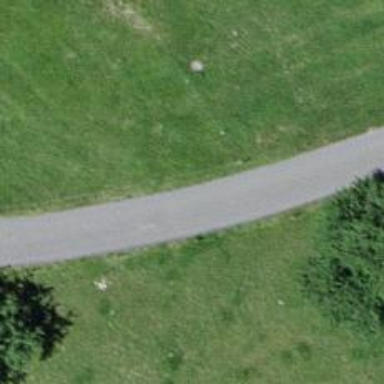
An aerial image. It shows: Unclassified road.